Field crop: maize
Growth stage: 2
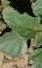
Species: datura